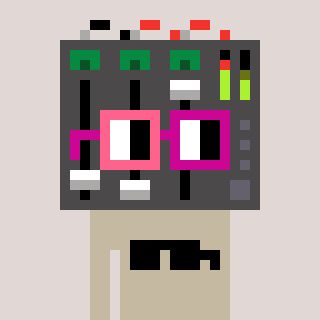
a pixel art character with square pink and red glasses, a mixer-shaped head and a bege-colored body on a warm background